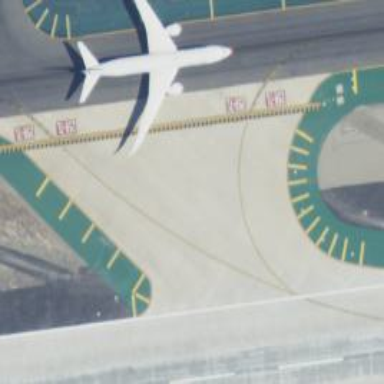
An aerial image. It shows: View of taxiway at the airport.